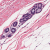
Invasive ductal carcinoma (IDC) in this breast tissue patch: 0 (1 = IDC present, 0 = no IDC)